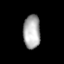
Tissue: lung
Cell type: Epithelial cells
Senescence score: 0.236
Nuclear area (px): 558
Mean DAPI intensity: 173.581